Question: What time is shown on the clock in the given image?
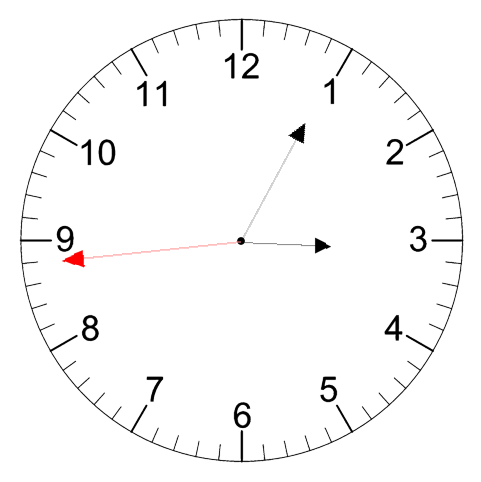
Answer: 03:04:44